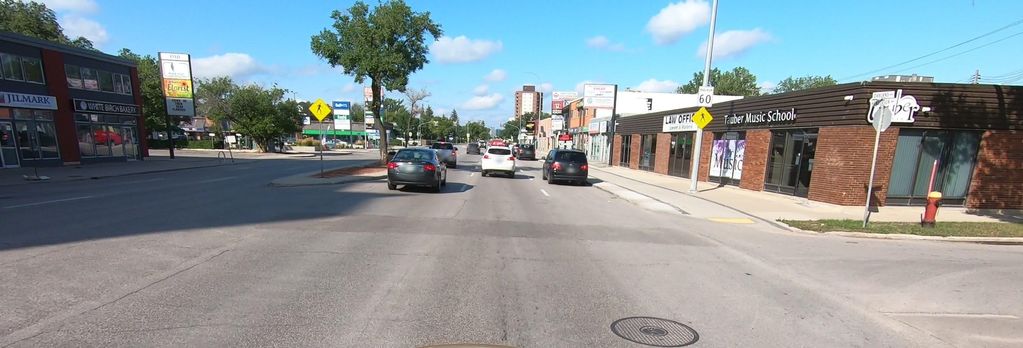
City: winnipeg